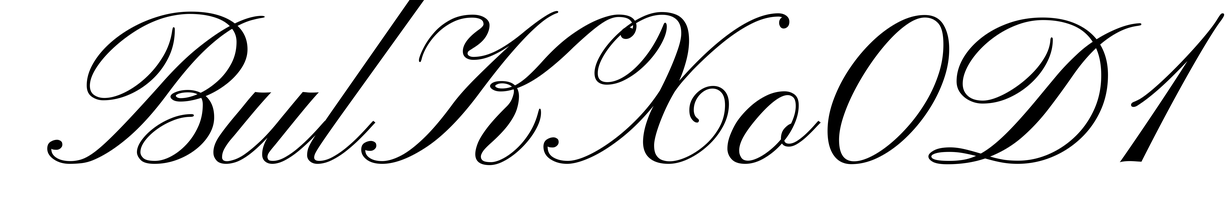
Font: PinyonScript-Regular